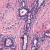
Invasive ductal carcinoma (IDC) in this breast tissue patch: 0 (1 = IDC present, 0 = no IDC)